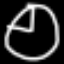
Label: clock